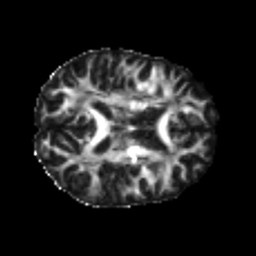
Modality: FA
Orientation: axial
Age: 22
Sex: female
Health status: healthy
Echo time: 0.074 s